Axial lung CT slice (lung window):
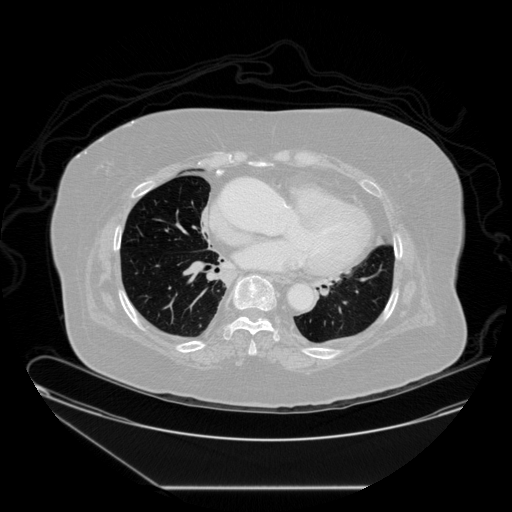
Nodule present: no